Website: apple-inc
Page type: review-order
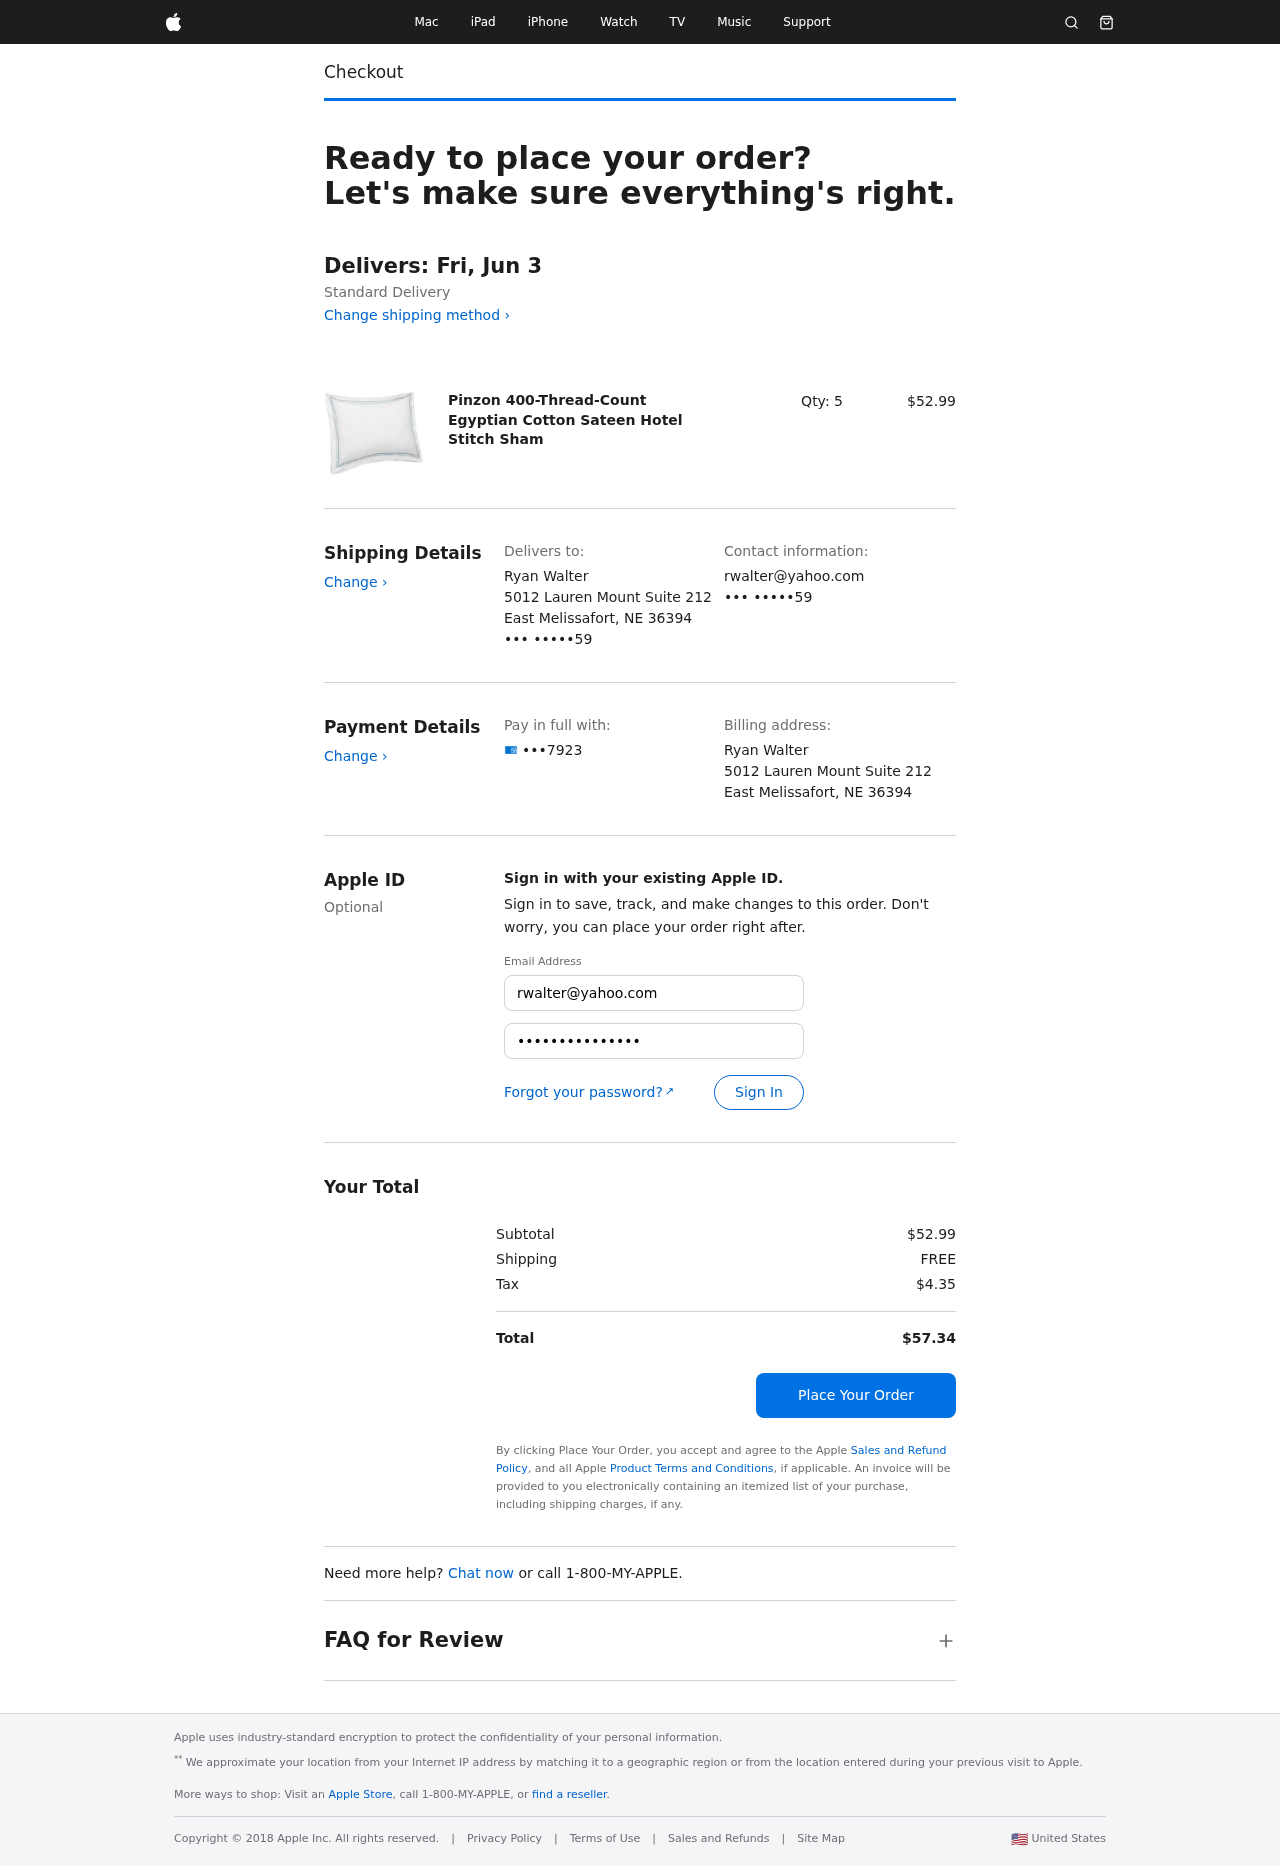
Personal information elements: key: PII_CARD_LAST4
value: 7923
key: PII_CITY_STATE_ZIP
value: East Melissafort, NE 36394
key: PII_EMAIL3
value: rwalter@yahoo.com
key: PII_FULLNAME
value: Ryan Walter
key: PII_PHONE_SUFFIX
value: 59
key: PII_STREET
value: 5012 Lauren Mount Suite 212
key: PII_EMAIL2
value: rwalter@yahoo.com
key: PII_PHONE_SUFFIX2
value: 59
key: PII_FULLNAME2
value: Ryan Walter
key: PII_CITY
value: East Melissafort
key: PII_STATE_ABBR
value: NE
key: PII_POSTCODE
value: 36394
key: PII_POSTCODE_FULL
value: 36394
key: PII_CITY_STATE
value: East Melissafort, NE
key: PII_POSTCODE_NUMERIC
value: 36394
Product elements: key: PRODUCT1_NAME
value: Pinzon 400-Thread-Count Egyptian Cotton Sateen Hotel Stitch Sham
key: PRODUCT1_PRICE
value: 52.99
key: PRODUCT1_QUANTITY
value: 5
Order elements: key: ORDER_DELIVERY_DATE
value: Delivers: Fri, Jun 3
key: ORDER_SUBTOTAL
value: $52.99
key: ORDER_SHIPPING_COST
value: FREE
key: ORDER_TAX
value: $4.35
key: ORDER_TOTAL
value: $57.34